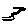
Label: zigzag